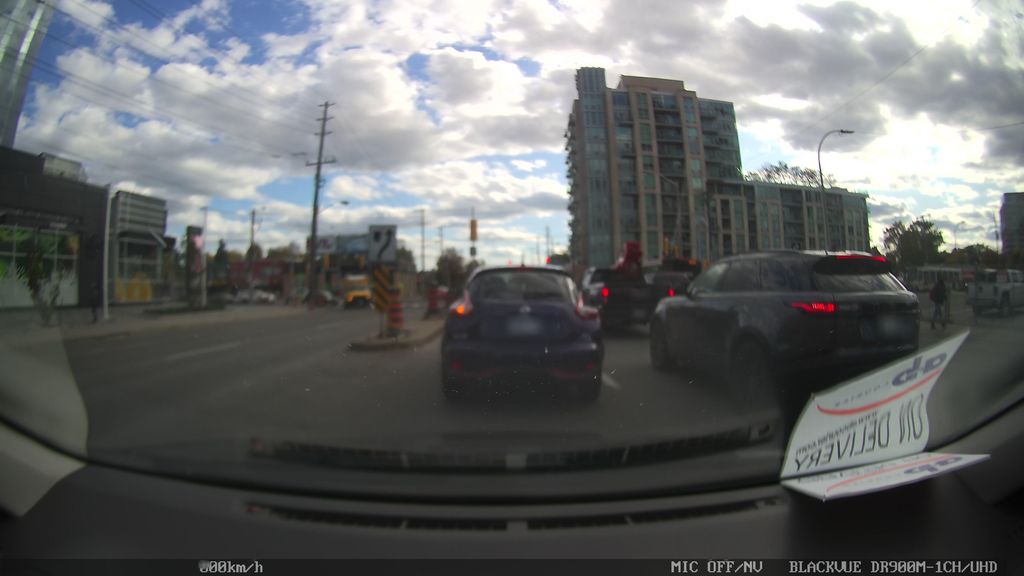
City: toronto